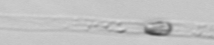
Label: Dactyliosolen_blavyanus